Current action and preconditions to check: path_clear

Your task: For each precondition in the list above, predict whether it will hold at this action.

Consider the current scene as observed from the mobile robot's camera, and analyze the predicted future states of all dynamic agents (e.g., people, animals, vehicles, or any moving entities) within the NEXT SECOND.

IMPORTANT: Only answer "very likely" if you are absolutely certain—based on strong, clear evidence—that a dynamic agent will violate the precondition in the predicted future state. Do NOT answer "very likely" for unlikely, ambiguous, or low-probability risks.

Ask yourself for each precondition: Is there a high probability, with clear and convincing evidence, that the predicted future states of any dynamic agent will interfere with the predicted future state of the currently executing action within the NEXT SECOND, causing that precondition to fail?

Assess the risk level based on these predictions. Use "likely" or "very likely" if motions create a clear risk of interference.

Use "neutral" or "improbable" if agents are nearby but their predicted paths are clearly diverging or non-conflicting.

Failure Risk Categories: "very improbable", "improbable", "neutral", "likely", "very likely"

Answer Format: Output ONLY the probability_of_failure value from these categories: "very improbable", "improbable", "neutral", "likely", "very likely"

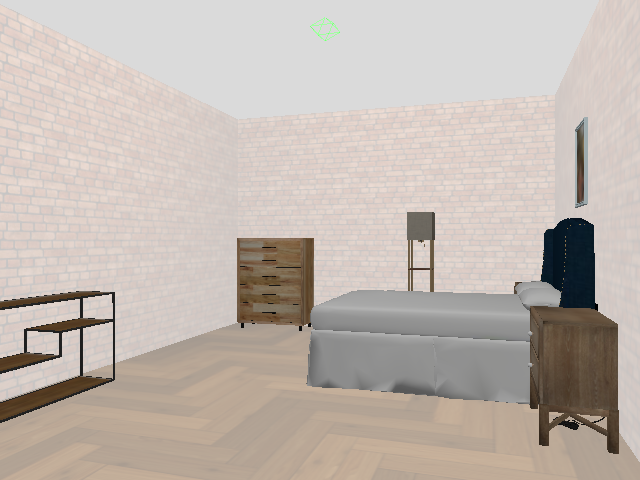

Answer: very improbable